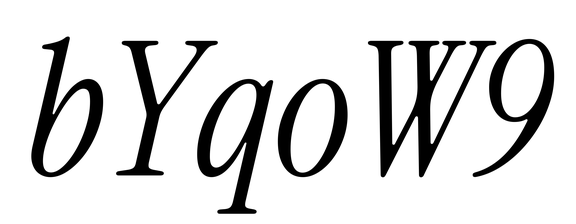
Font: InstrumentSerif-Italic